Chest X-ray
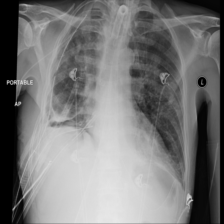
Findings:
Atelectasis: negative
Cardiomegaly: negative
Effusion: negative
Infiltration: negative
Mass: negative
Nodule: negative
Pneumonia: negative
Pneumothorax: negative
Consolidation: negative
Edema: negative
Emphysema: negative
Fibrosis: negative
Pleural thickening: negative
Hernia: negative